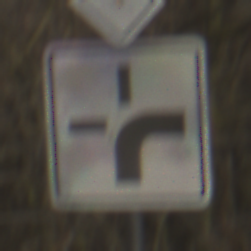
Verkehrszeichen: VerlaufVorfahrtsstrasse3
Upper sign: Vorfahrtsstrasse
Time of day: MorningAfternoon
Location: Outdoor (Nature)
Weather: Clear
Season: Winter
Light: Natural